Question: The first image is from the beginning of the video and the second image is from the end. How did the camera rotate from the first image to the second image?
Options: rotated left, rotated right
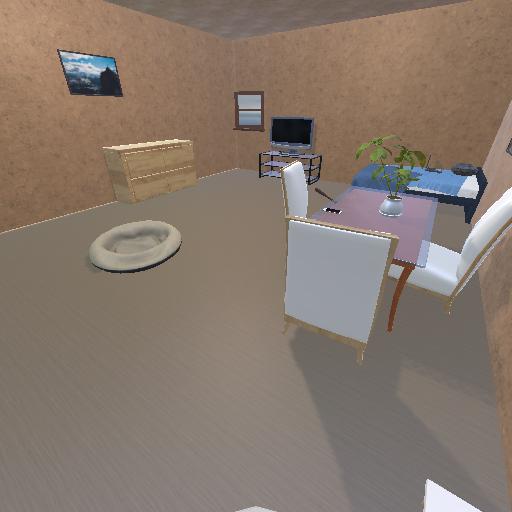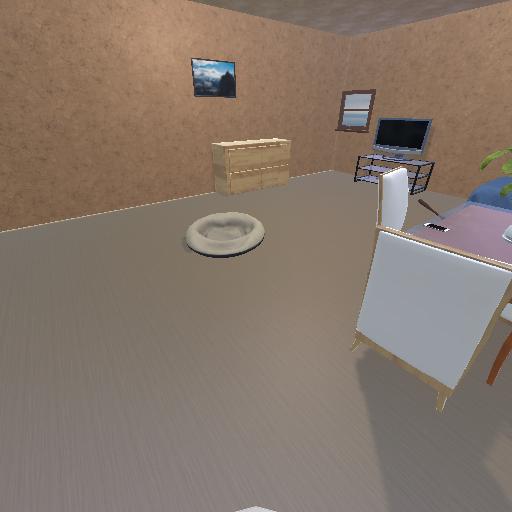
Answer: rotated left